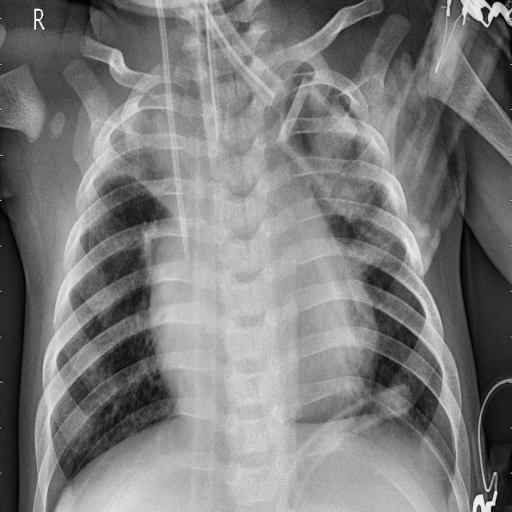
Finding: PNEUMONIA